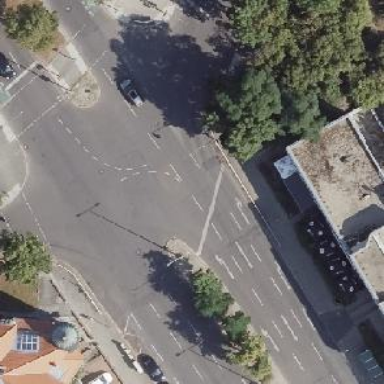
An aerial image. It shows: Road with traffic signals.